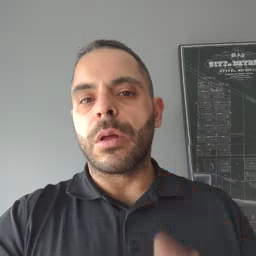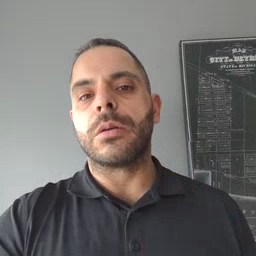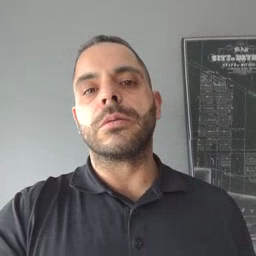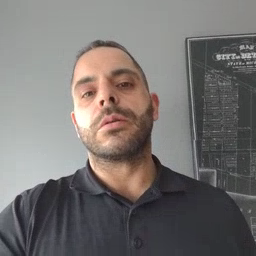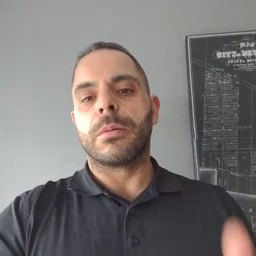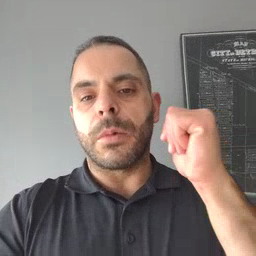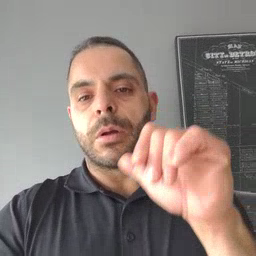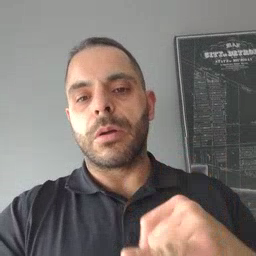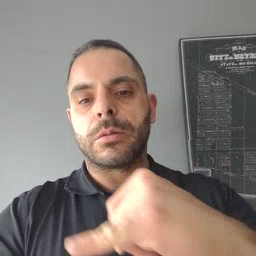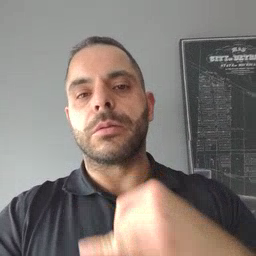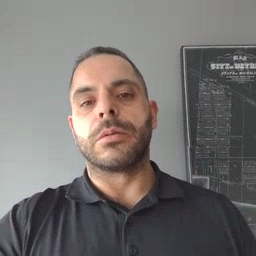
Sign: backyard